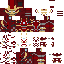
A male human skin with dark skin, wearing brown helmet dressed in a red armor chest and red pants, featuring a closed mouth.